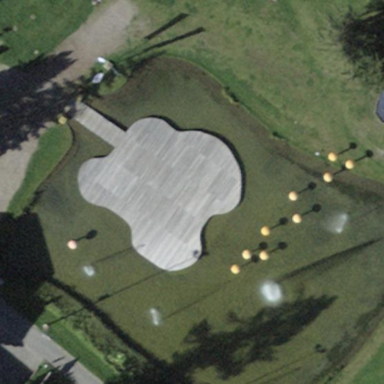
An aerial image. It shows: Lovely park for leisure and relaxation.